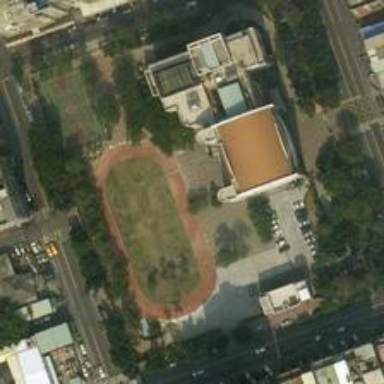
Integrated with lush trees, the playground here enjoys an amazing ambience .